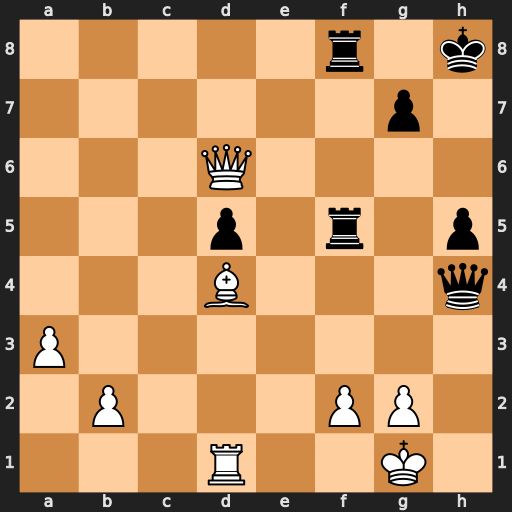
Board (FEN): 5r1k/6p1/3Q4/3p1r1p/3B3q/P7/1P3PP1/3R2K1
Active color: w
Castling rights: -
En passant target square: -
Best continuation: Qh6+ Kg8 Qxg7#